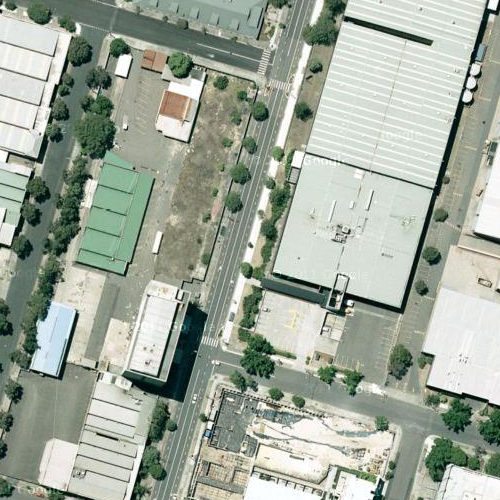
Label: sydney